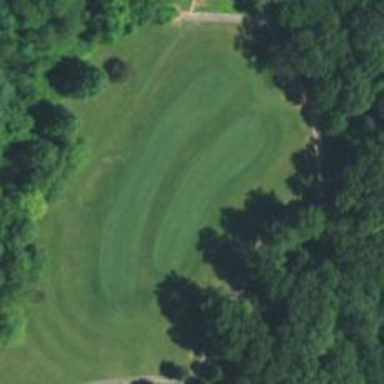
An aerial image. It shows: View of golf hole.